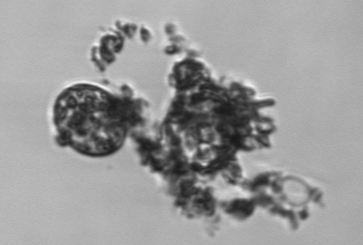
Label: Thalassiosira_TAG_external_detritus